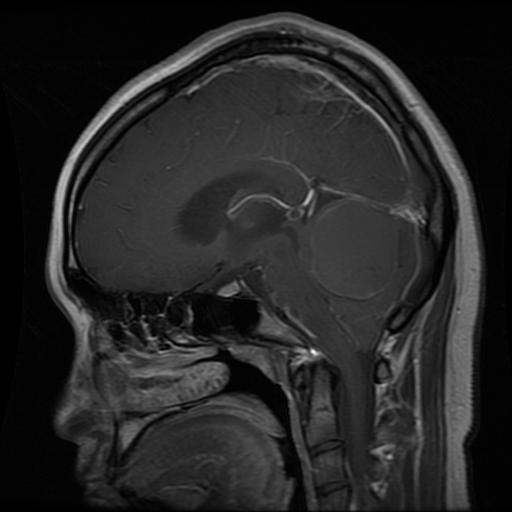
Label: glioma